Question: I made an algorithm to check if a board is illegal, it checks for duplicates in the rows, columns and sectors, it worked well for duplicates but then after a few games I got to the following board:

Which doesn't have a solution (there are no candidates for B5 and A7) but there are no duplicates. Do we always need to check if there are no candidates along with checking for duplicates? Is there anything else to check?
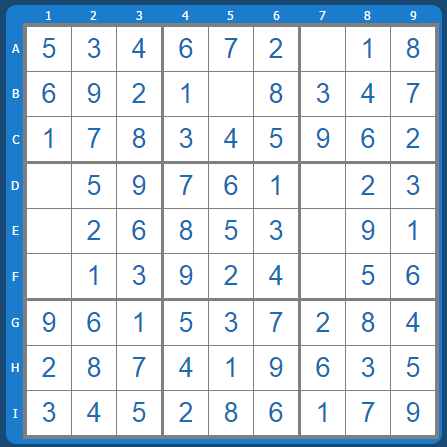
Answer: Just checking for duplicates will let you prove obvious cases of non legal fills.
I'm afraid you have to try and solve the Sudoku board to prove a partial fill to be legal, that is to have solutions. Finding a single solution is enough, but there might be other solutions. Finding all solutions is not much harder.
Proving that there are no solutions is easy for the case you provide, a single step leads to failure (all possible solutions for cell A7 produce a duplicate) but may be more complex in the general case, as it requires mutiple steps.
A brute force approach, such as trying every possibility for every empty square and recursing, has a horrible complexity. You can find shortcut approaches on the Internet and investigate them with you own code.
When in doubt, try brute force! Sudoku may be NP-Complete in the general case, but in practice it does not seem to diverge significantly. I reflected on my initial analysis above and decided to give it a try with brute force. I wrote a small program to solve Sudokus given on the command line. Even on my old MacBook Air, it solves everything I tried in less than a few milliseconds.
I updated the code with a generic version that uses a better algorithm and is close to 80 times faster.
Here is the code:
'''
/* Generic Sudoku solver by Charles Gordon */
#include <stdio.h>
#include <stdlib.h>
#include <string.h>
#ifndef GEN
#define GEN 3
#endif
#define SIZE (GEN*GEN)
typedef unsigned char u8_t;
typedef unsigned long long llu_t;
static int print_count = 0, print_solutions = 1;
/* utility arrays to dispatch cell number to signature arrays */
static int rowsig[SIZE * SIZE], colsig[SIZE * SIZE], regsig[SIZE * SIZE];
static void sigcell_init() {
for (int i = 0, row = 0; row < SIZE; row++) {
for (int col = 0; col < SIZE; col++, i++) {
rowsig[i] = row;
colsig[i] = SIZE + col;
regsig[i] = SIZE + SIZE + (row / GEN) * GEN + (col / GEN);
}
}
}
static void print_board(const int *board, const char *header) {
printf("%s:
", header);
for (int i = 0, row = 0; row < SIZE; row++) {
for (int col = 0; col < SIZE; col++, i++)
printf("%*.0d", 2 + (SIZE > 9) + (SIZE > 99), board[i]);
putchar('
');
}
}
static int validate_board(const int *board, u8_t sigs[3 * SIZE][SIZE]) {
memset(sigs, 0, 3 * SIZE * SIZE * sizeof(sigs[0][0]));
for (int i = 0; i < SIZE * SIZE; i++) {
int val = board[i];
if (val == 0)
continue;
if (val < 0 || val > SIZE)
return 2; /* found invalid value */
val -= 1;
if (sigs[rowsig[i]][val] | sigs[colsig[i]][val] | sigs[regsig[i]][val])
return 1; /* found duplicate */
sigs[rowsig[i]][val] = sigs[colsig[i]][val] = sigs[regsig[i]][val] = 1;
}
return 0; /* board is valid */
}
static llu_t try_board(int *board, u8_t sigs[3 * SIZE][SIZE], int *empty, int emp) {
llu_t count, total = 0;
int n, cell;
u8_t *rowsigp, *colsigp, *regsigp;
if (emp == 0) {
if (print_solutions)
print_board(board, "found a board solution");
return 1;
}
cell = *empty; /* next cell to try and populate */
rowsigp = sigs[rowsig[cell]];
colsigp = sigs[colsig[cell]];
regsigp = sigs[regsig[cell]];
for (n = 0; n < SIZE; n++) {
/* check if value is possible */
if ((rowsigp[n] | colsigp[n] | regsigp[n]) == 0) {
rowsigp[n] = colsigp[n] = regsigp[n] = 1;
board[cell] = n + 1;
if ((count = try_board(board, sigs, empty + 1, emp - 1)) > 0) {
total += count;
if (!print_count)
break;
}
rowsigp[n] = colsigp[n] = regsigp[n] = 0;
board[cell] = 0;
}
}
return total;
}
int main(int argc, char *argv[]) {
int board[SIZE * SIZE]; /* board values: empty=0 */
u8_t sigs[3 * SIZE][SIZE]; /* signatures for row, col and regions */
int empty[SIZE * SIZE]; /* list of empty cells */
int i, n;
llu_t count = 0;
sigcell_init();
/* initialize board */
for (i = 1, n = 0; i < argc; i++) {
if (!strcmp(argv[i], "-a")) {
print_count = 1;
print_solutions = 0;
continue;
}
if (n < SIZE * SIZE)
board[n++] = atoi(argv[i]);
}
while (n < SIZE * SIZE)
board[n++] = 0;
print_board(board, "initial board");
if (validate_board(board, sigs)) {
printf("board is invalid
");
return 1;
}
/* compute list of empty cells */
for (i = n = 0; i < SIZE * SIZE; i++) {
if (board[i] == 0)
empty[n++] = i;
}
if ((count = try_board(board, sigs, empty, n)) == 0) {
printf("board does not have solutions
");
return 1;
}
if (print_count) {
printf("total board solutions: %llu
", count);
}
return 0;
}
'''
Passing a command line option of '-a' makes the program look of all solutions and print the total number found. As expected, the timings grow exponentially with the number of empty cells. But they only become significant when the board is less than half full and has many solutions.